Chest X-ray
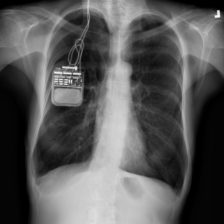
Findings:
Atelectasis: negative
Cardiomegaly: negative
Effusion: positive
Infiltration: negative
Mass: negative
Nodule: negative
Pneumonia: negative
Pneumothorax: negative
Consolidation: negative
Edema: negative
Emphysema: negative
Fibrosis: negative
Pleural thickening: negative
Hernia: negative